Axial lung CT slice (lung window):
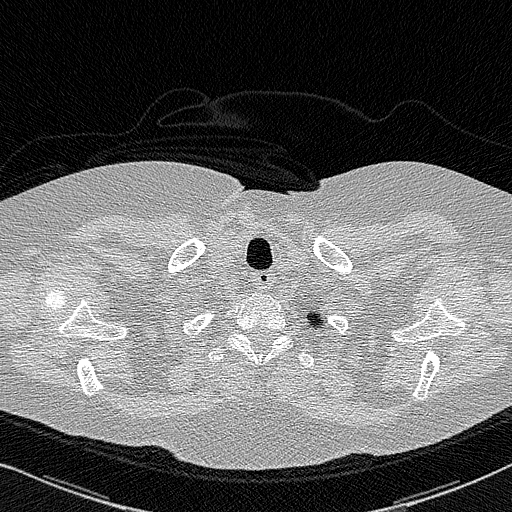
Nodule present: no